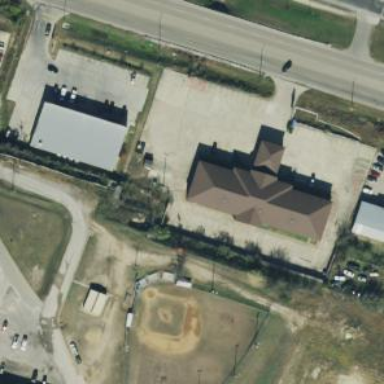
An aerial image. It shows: Building that is motel.